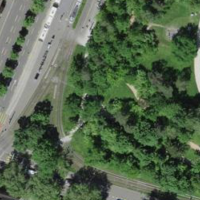
EUNIS habitat code: 53
Species observed at this site:
Vicia sepium
Parus major
Prunus spinosa
Trifolium pratense
Aegopodium podagraria